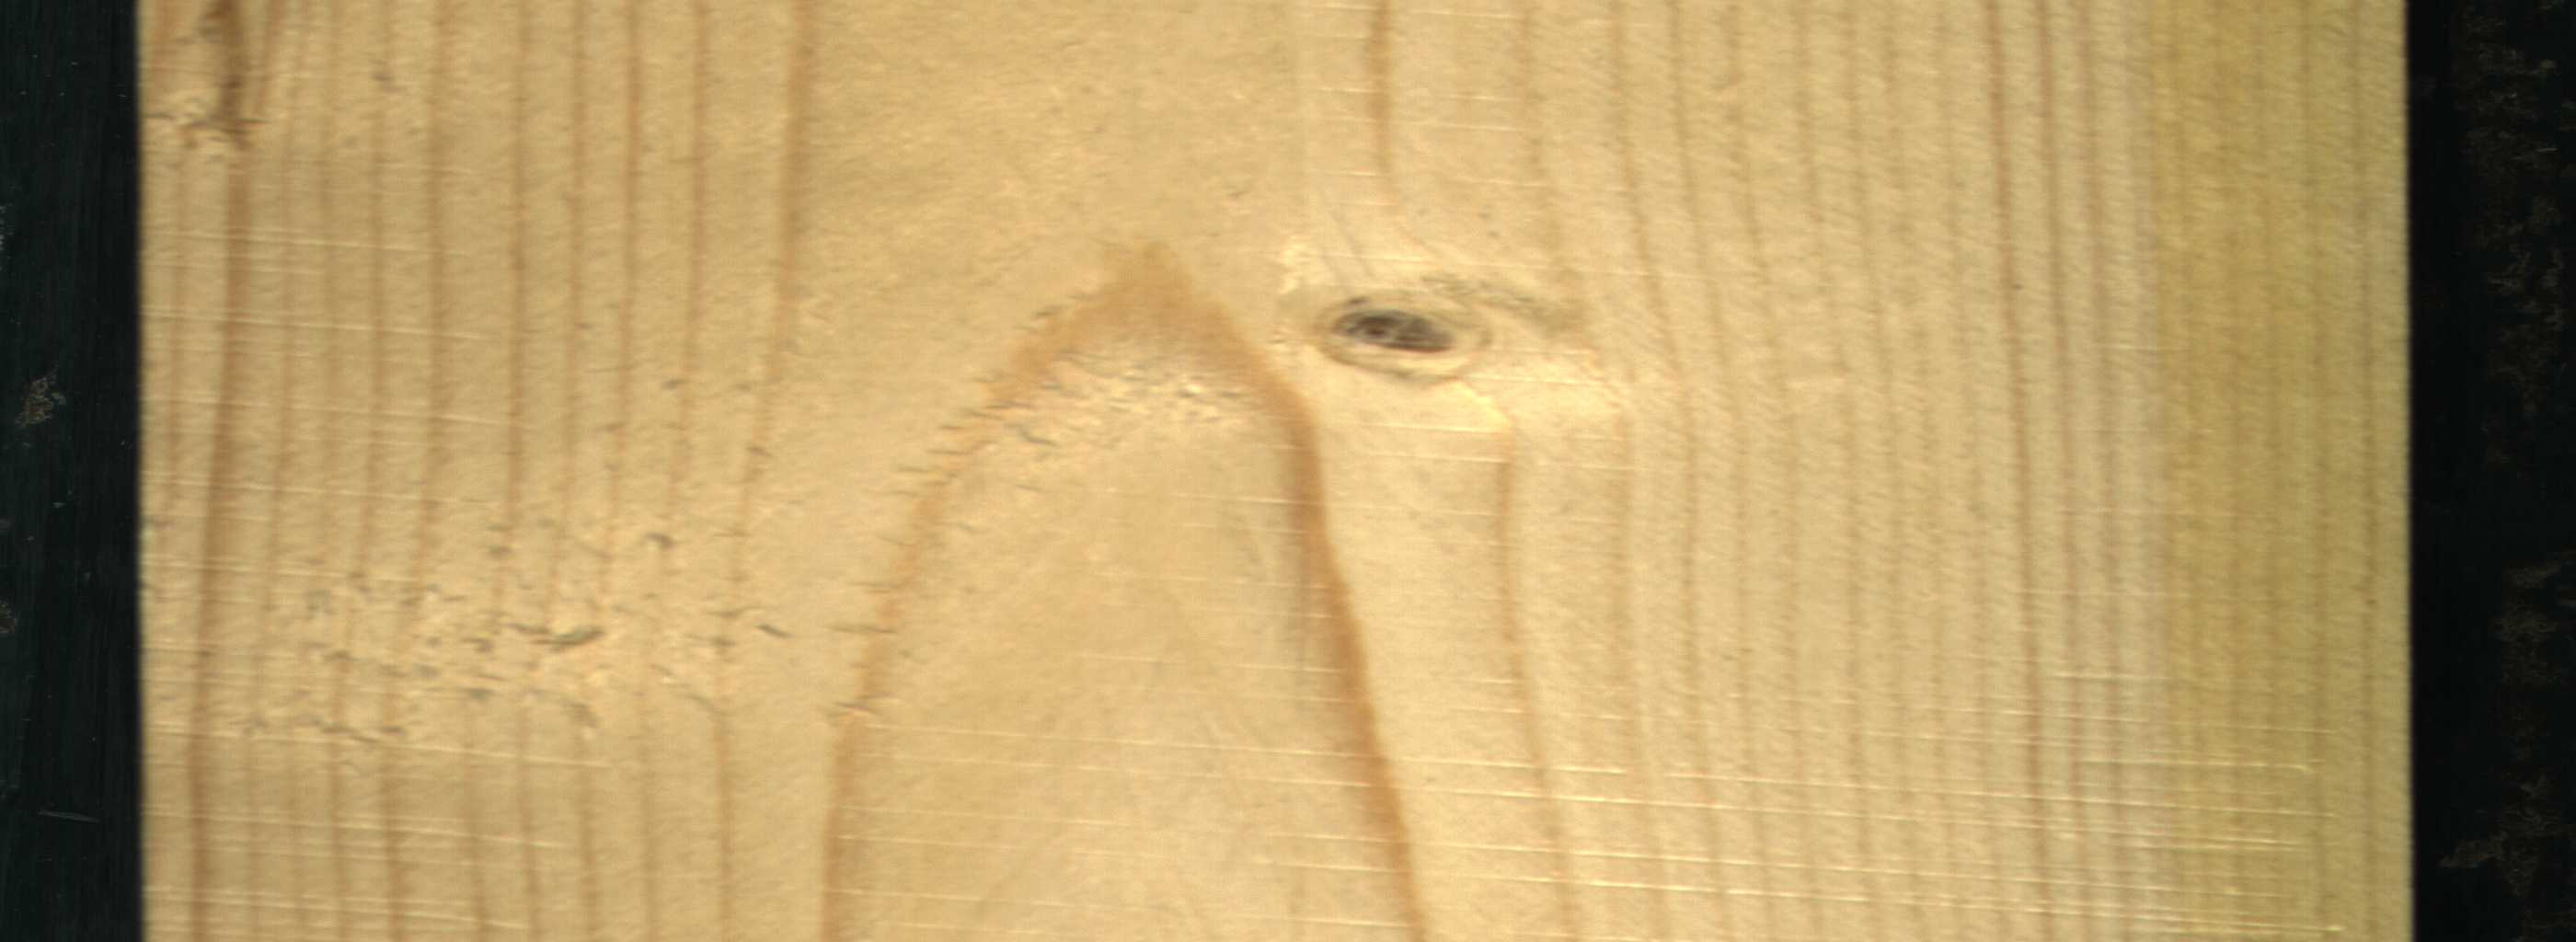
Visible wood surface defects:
Live_Knot